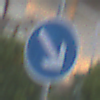
Verkehrszeichen: VorgeschriebeneVorbeifahrtRechts
Umgebung: Outdoor, Urban
Tageszeit: SunriseSunset
Wetter: Clear
Licht: Natural
Jahreszeit: NotSpecified
Kontrast: LowContrast